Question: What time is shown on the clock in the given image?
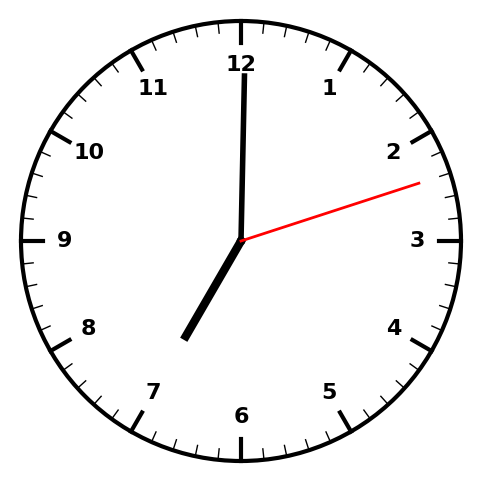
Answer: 07:00:12